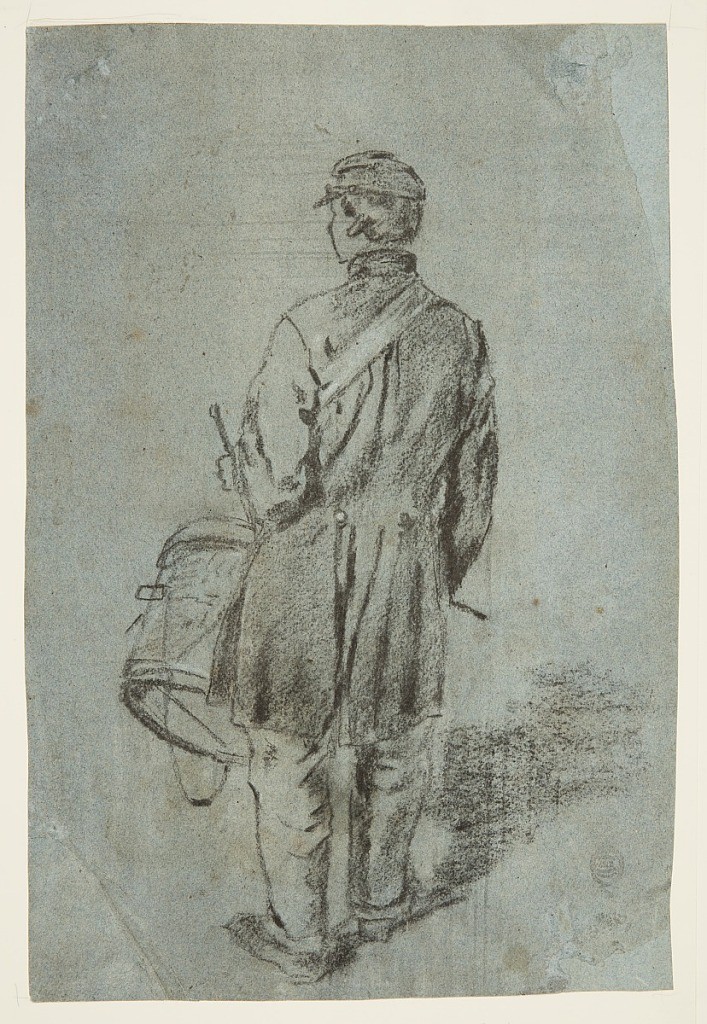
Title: Drummer Seen from the Back
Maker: Winslow Homer, American, 1836–1910
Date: ca. 1864
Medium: Charcoal, white chalk on blue-green wove paper
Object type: Drawing
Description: Recto: vertical view of the back of a drummer, shown facing left, and holding a drum.
Verso: vertical view of a soldier with an extended sword; and in horizontal direction from bottom to top are three soldiers who appear to be fighting.